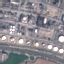
Label: Industrial